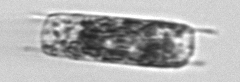
Label: Hemiaulus